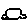
Label: car